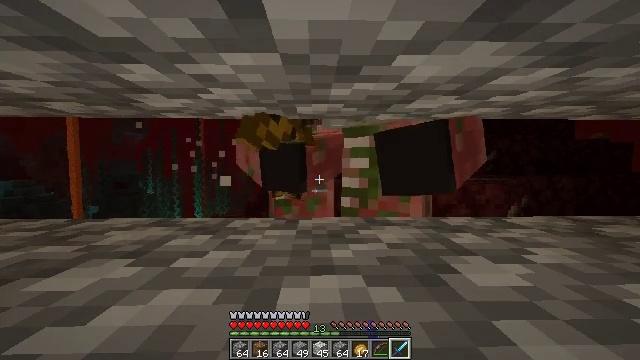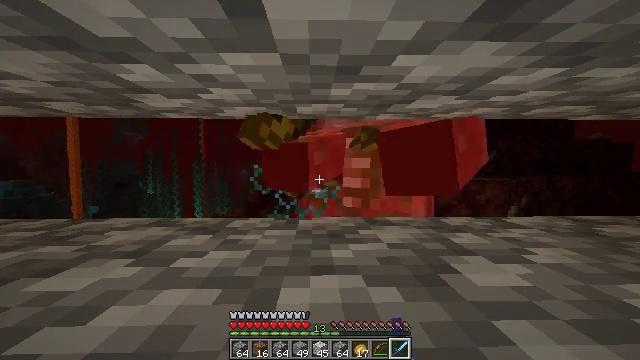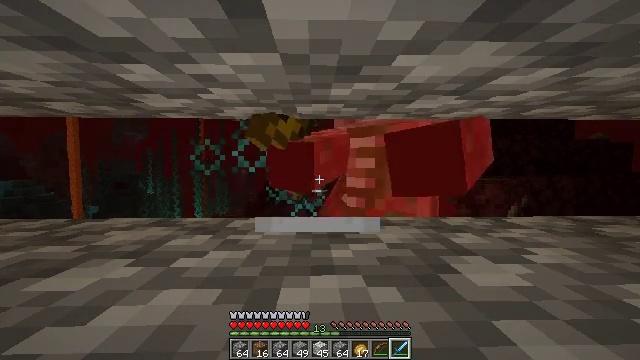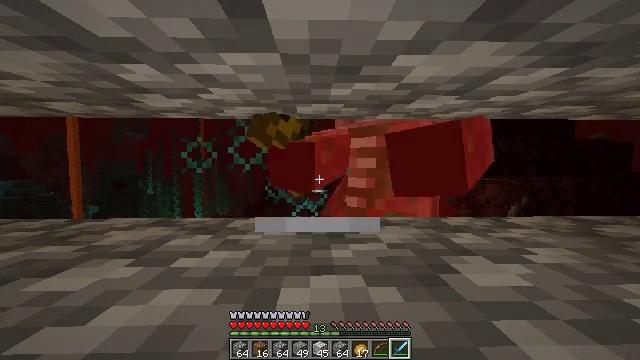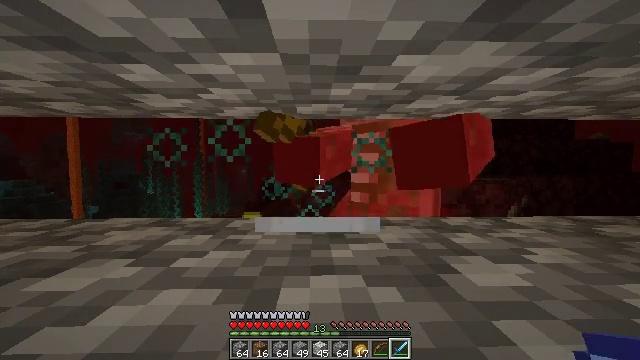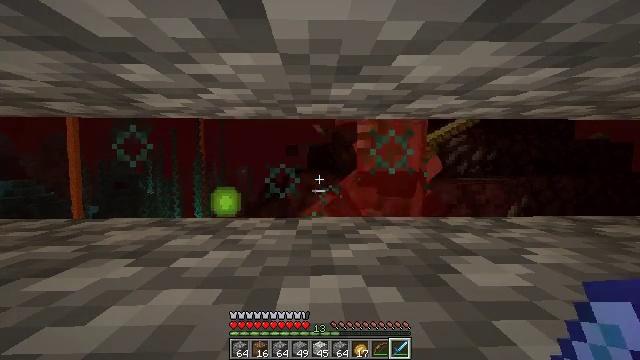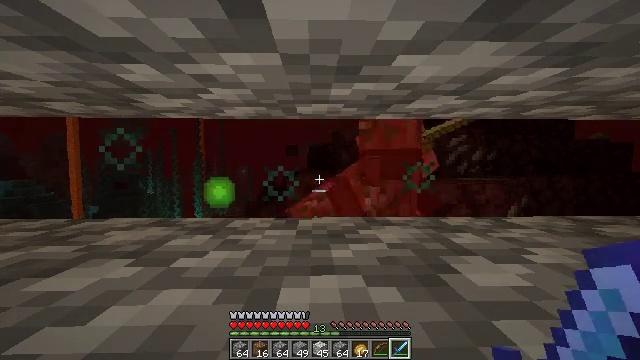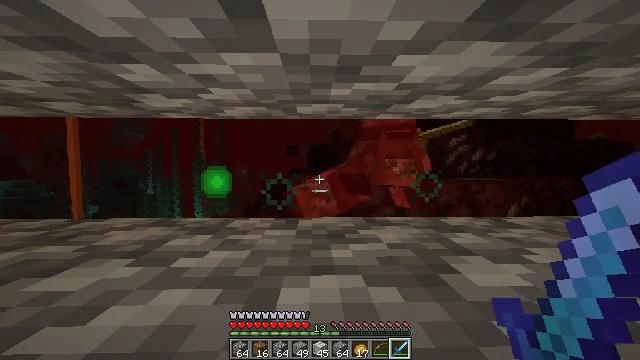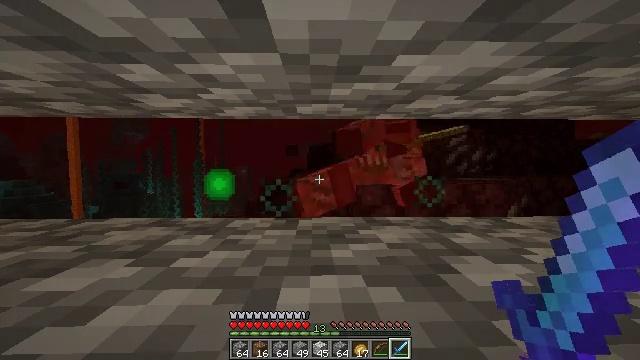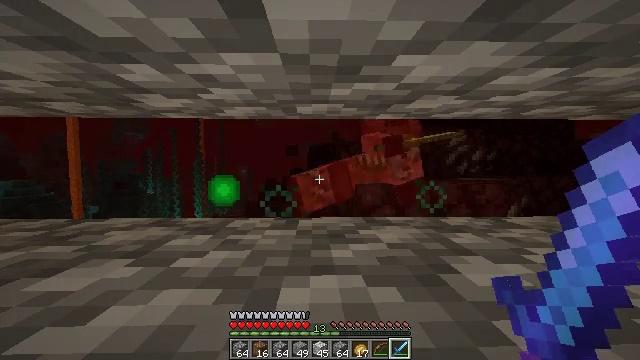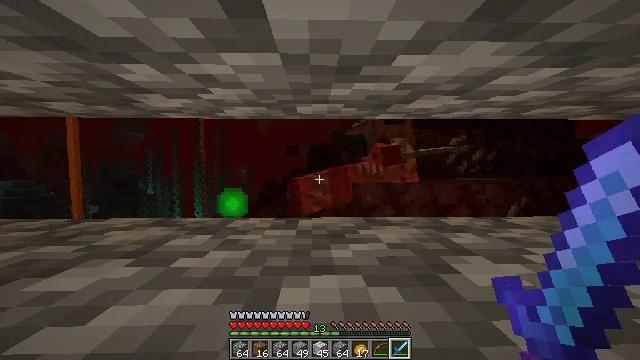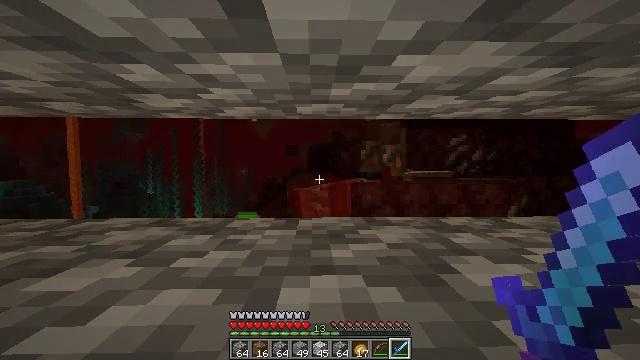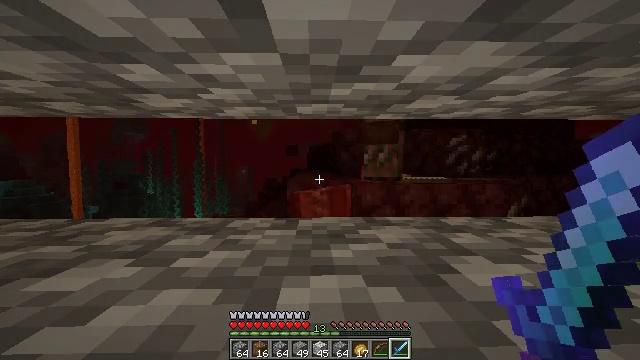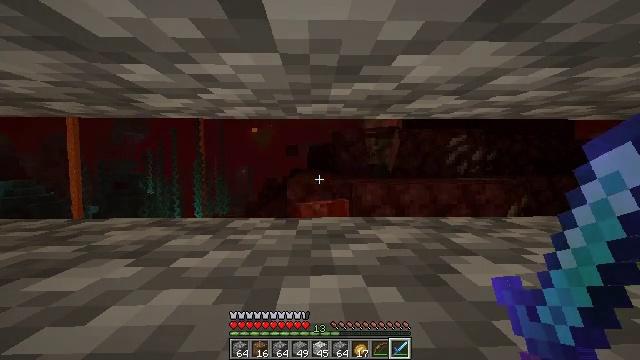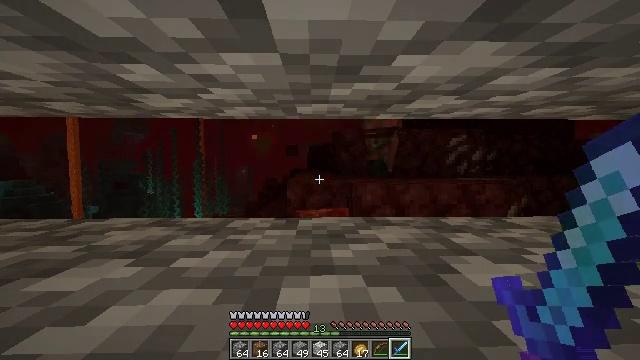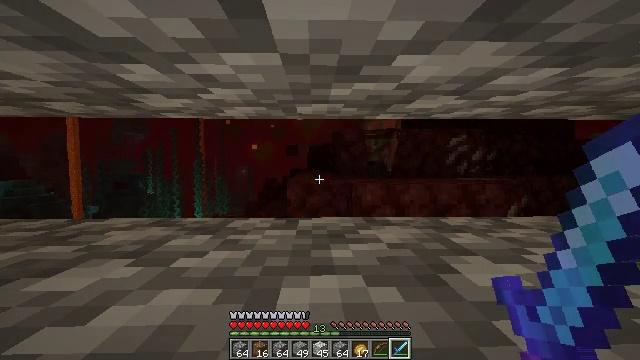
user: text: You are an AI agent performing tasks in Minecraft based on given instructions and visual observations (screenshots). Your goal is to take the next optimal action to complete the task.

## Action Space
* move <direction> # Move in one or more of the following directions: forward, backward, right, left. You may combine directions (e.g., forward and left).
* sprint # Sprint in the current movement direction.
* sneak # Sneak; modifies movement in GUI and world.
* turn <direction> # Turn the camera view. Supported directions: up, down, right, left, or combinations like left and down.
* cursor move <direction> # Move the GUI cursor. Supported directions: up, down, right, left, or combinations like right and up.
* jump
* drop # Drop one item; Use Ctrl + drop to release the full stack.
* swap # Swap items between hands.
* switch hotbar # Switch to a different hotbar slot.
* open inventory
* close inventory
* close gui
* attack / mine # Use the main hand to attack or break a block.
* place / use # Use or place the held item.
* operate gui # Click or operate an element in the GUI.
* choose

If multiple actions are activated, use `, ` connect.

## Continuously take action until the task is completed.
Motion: motion action
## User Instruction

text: Hunt the zombified piglin.
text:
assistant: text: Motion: no_op
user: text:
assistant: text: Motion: no_op
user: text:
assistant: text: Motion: no_op
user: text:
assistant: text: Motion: no_op
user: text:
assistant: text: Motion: no_op
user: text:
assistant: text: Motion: no_op
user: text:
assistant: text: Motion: no_op
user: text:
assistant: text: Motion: no_op
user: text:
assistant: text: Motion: no_op
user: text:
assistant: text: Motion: no_op
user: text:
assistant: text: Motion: no_op
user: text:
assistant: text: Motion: no_op
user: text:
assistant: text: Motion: no_op
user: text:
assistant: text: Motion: no_op
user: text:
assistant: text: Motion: no_op
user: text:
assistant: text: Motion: no_op
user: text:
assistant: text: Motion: no_op
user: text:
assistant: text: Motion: no_op
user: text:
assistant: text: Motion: no_op
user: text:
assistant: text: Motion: no_op
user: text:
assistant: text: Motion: no_op
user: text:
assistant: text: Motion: no_op
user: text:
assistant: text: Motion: no_op
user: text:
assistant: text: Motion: no_op
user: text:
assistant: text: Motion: no_op
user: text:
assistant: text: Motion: no_op
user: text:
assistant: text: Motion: no_op
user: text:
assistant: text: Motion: no_op
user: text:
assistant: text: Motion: no_op
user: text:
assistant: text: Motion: no_op